Question: I am using a MenuItem in my application but its showing all over the page , please have a look at the attachment , i am trying for hours and searched for but this width is not reducing ,
I am using the demo application of SmartGWT , using its code but i cant figure out whats the issue
any idea
thanks

code snippet:
'''
itemListMenu = new Menu();
itemListMenu.setCellHeight(22);
MenuItem detailsMenuItem = new MenuItem("Show Details");
detailsMenuItem.addClickHandler(new ClickHandler() {
public void onClick(MenuItemClickEvent event) {
searchItemDetails.selectTab(0);
searchItemDetails.updateDetails();
}
});
MenuItem editMenuItem = new MenuItem("Edit Item");
editMenuItem.addClickHandler(new com.smartgwt.client.widgets.menu.events.ClickHandler() {
public void onClick(MenuItemClickEvent event) {
searchItemDetails.selectTab(1);
searchItemDetails.updateDetails();
}
});
MenuItem deleteMenuItem = new MenuItem("Delete Item");
deleteMenuItem.addClickHandler(new com.smartgwt.client.widgets.menu.events.ClickHandler() {
public void onClick(MenuItemClickEvent event) {
userGrid.removeSelectedData();
searchItemDetails.clearDetails(null);
}
});
itemListMenu.setData(detailsMenuItem, editMenuItem, deleteMenuItem);
'''
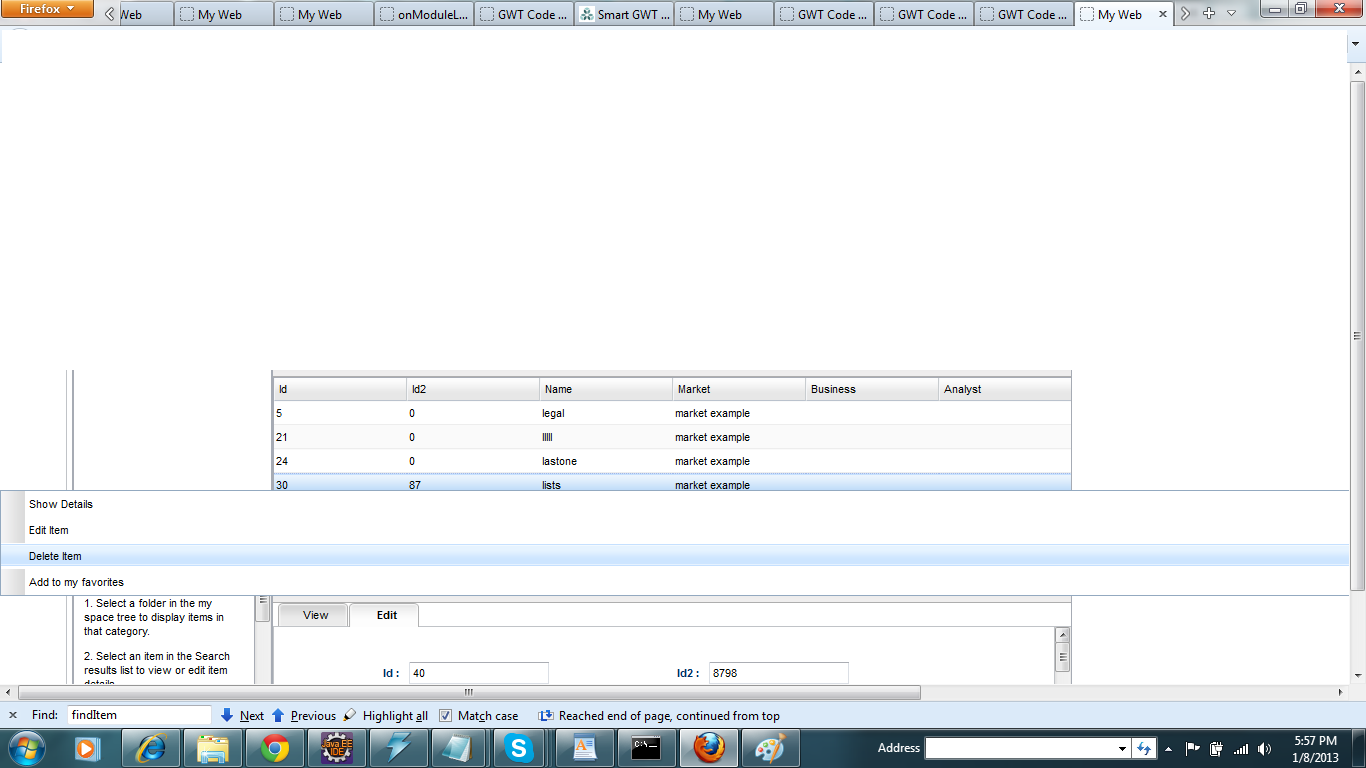
Answer: Can we have a look at the code of the menu itself, did you set its width?
I tried your code
'''
static void testMenu(){
Menu itemListMenu = new Menu();
itemListMenu.setCellHeight(22);
MenuItem detailsMenuItem = new MenuItem("Show Details");
detailsMenuItem.addClickHandler(new com.smartgwt.client.widgets.menu.events.ClickHandler() {
public void onClick(MenuItemClickEvent event) {
}
});
MenuItem editMenuItem = new MenuItem("Edit Item");
editMenuItem.addClickHandler(new com.smartgwt.client.widgets.menu.events.ClickHandler() {
public void onClick(MenuItemClickEvent event) {
}
});
MenuItem deleteMenuItem = new MenuItem("Delete Item");
deleteMenuItem.addClickHandler(new com.smartgwt.client.widgets.menu.events.ClickHandler() {
public void onClick(MenuItemClickEvent event) {
}
});
itemListMenu.setData(detailsMenuItem, editMenuItem, deleteMenuItem);
RootLayoutPanel.get().add(itemListMenu);
}
'''
Everyrything is fine, the width without doing anything correspond to the length of the longest item. So to which container did you add your menu?.